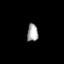
Tissue: prostate
Cell type: Myeloid cells
Senescence score: 0.7404
Nuclear area (px): 193
Mean DAPI intensity: 163.083